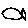
Label: fish